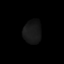
Tissue: skin
Cell type: Epithelial cells
Senescence score: 0.2776
Nuclear area (px): 403
Mean DAPI intensity: 23.628